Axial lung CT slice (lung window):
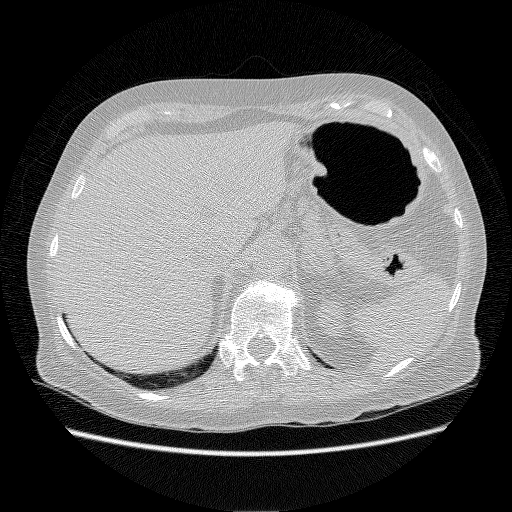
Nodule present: no